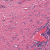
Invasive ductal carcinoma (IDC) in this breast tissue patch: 0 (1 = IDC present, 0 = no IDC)